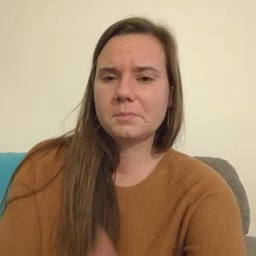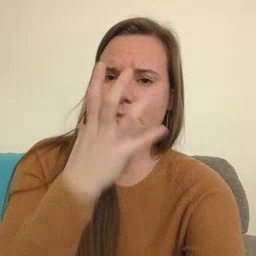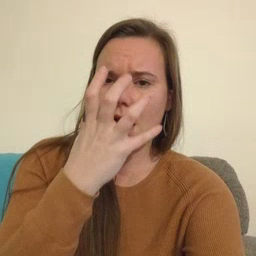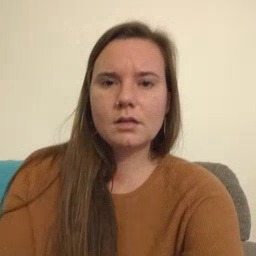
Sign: mad